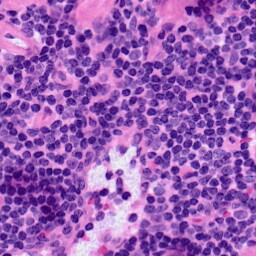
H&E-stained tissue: LymphNode